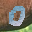
Label: 0